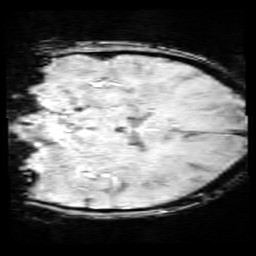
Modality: SWI
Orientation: coronal
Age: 12
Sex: female
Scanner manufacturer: siemens
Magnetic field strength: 3 T
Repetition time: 0.027 s
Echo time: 0.02 s